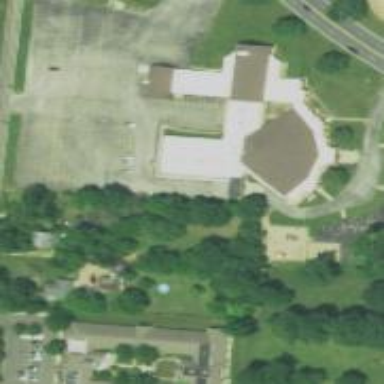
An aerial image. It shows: Beautiful church building.